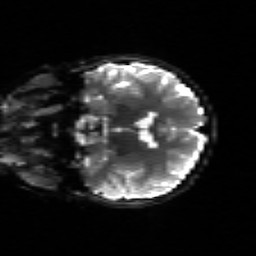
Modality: sbref
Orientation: coronal
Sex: female
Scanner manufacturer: siemens
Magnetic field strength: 3 T
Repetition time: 5 s
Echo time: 0.071 s